Field crop: tomato
Growth stage: 1
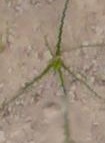
Species: cyperus